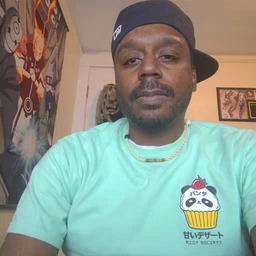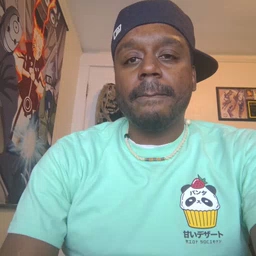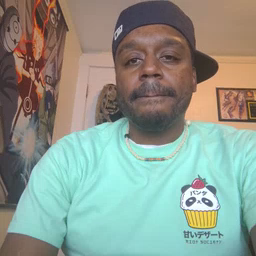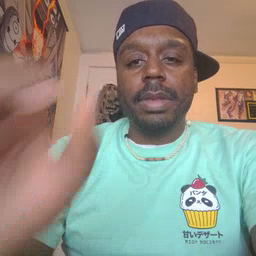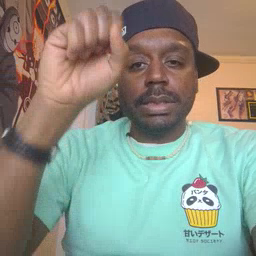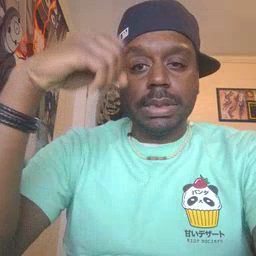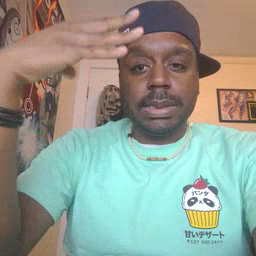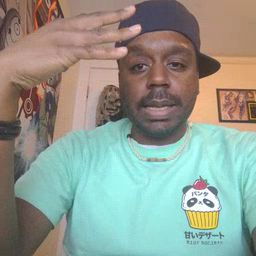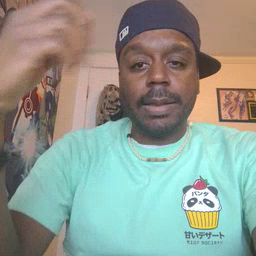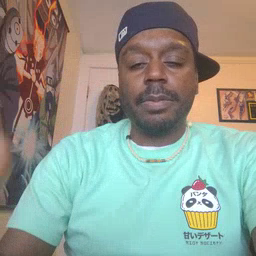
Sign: sun